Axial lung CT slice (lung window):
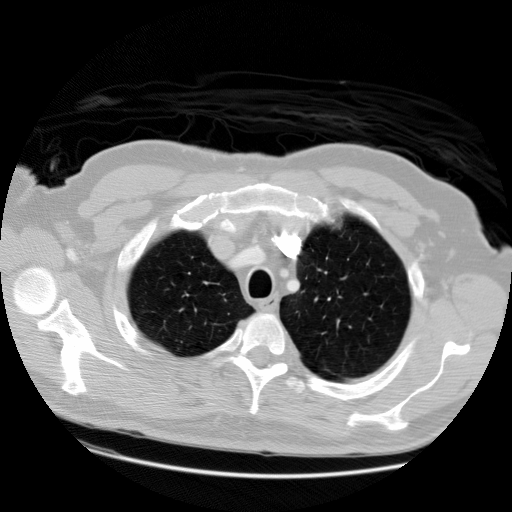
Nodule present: no